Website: home-depot
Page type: billing-address
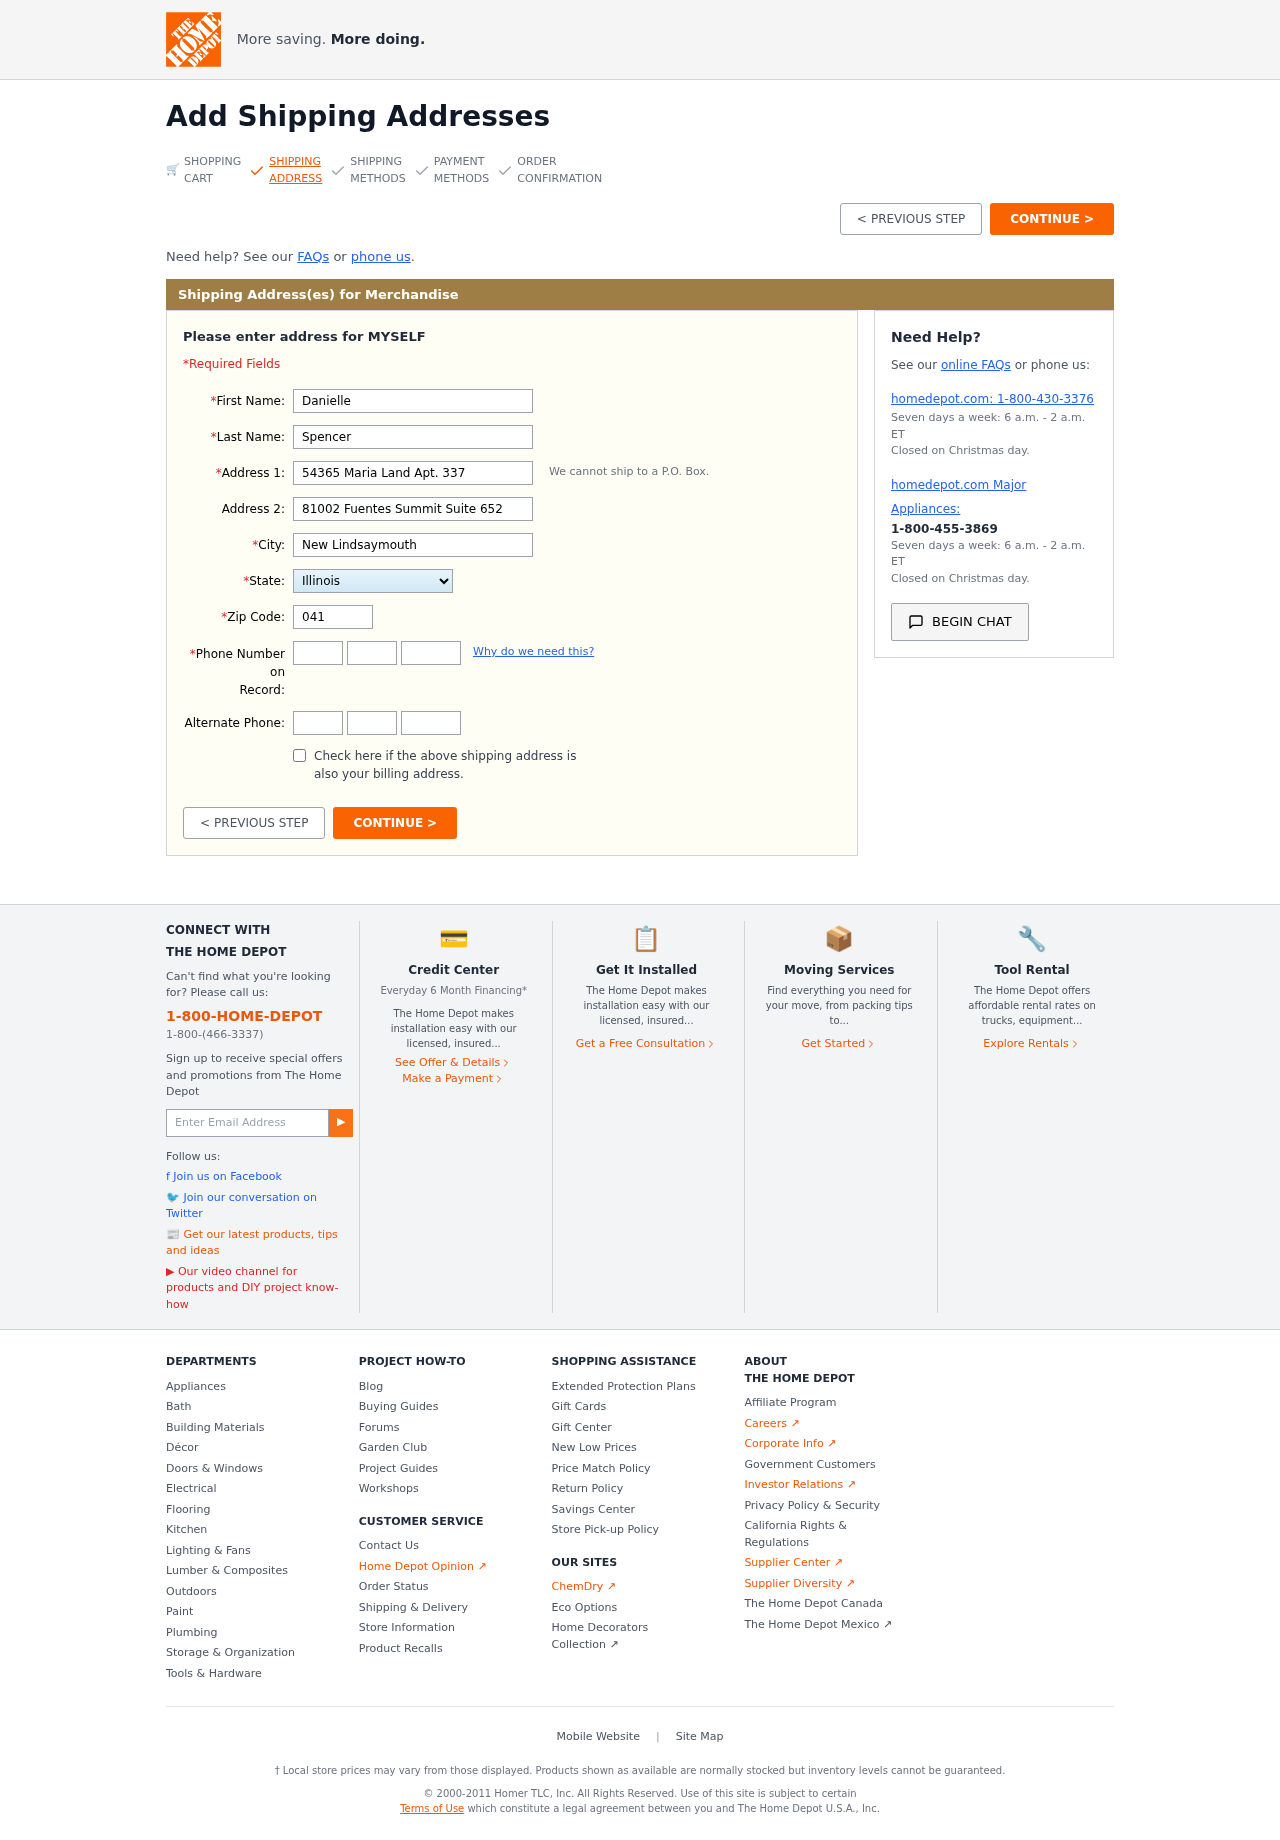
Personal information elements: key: PII_STATE
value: Illinois
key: PII_FIRSTNAME
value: Danielle
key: PII_LASTNAME
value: Spencer
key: PII_STREET
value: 54365 Maria Land Apt. 337
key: PII_STREET2
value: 81002 Fuentes Summit Suite 652
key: PII_CITY
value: New Lindsaymouth
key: PII_POSTCODE
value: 04160
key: PII_PHONE_AREA
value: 902
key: PII_PHONE_PREFIX
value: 552
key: PII_PHONE_LINE
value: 9933